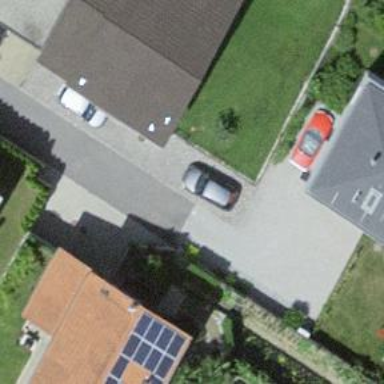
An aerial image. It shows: Living street.